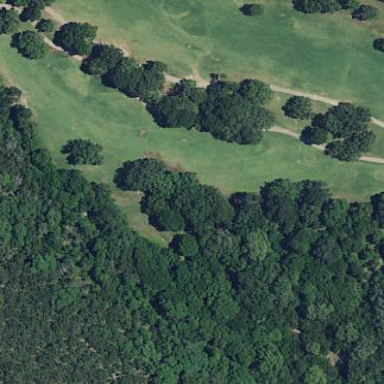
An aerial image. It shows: Rough area in golf course.